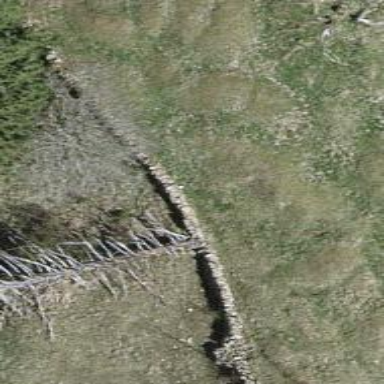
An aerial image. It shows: Wall is shown in the image.